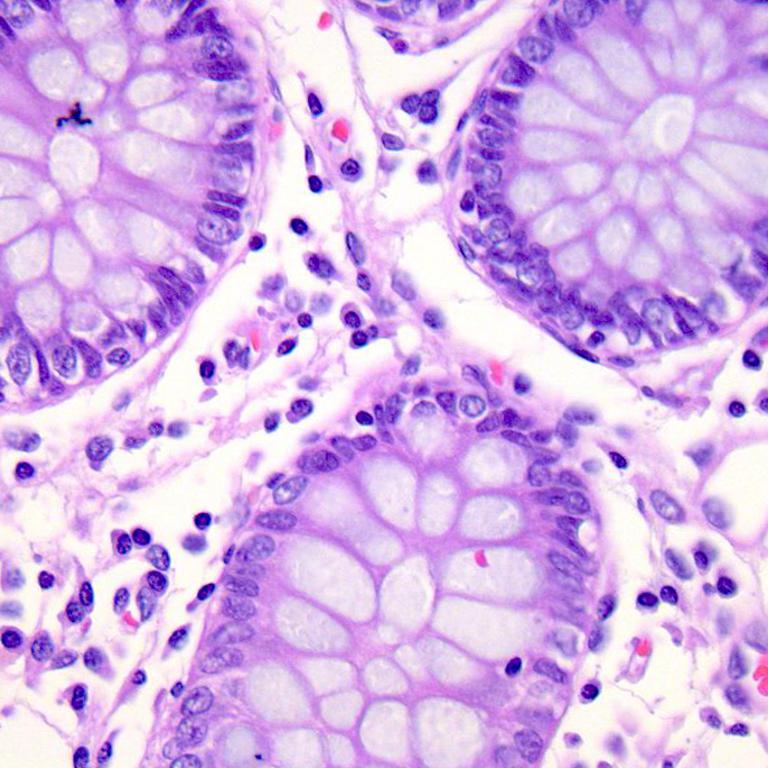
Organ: colon
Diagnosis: benign